Question:
I have a matrix in igraph, as the 1st in the above pic. The numbers mean cooperation times. I have a attibute, as the 2nd. I would like a code that can automatically give me the 3rd matrix in igraph or other in R. Thx in adavnce.
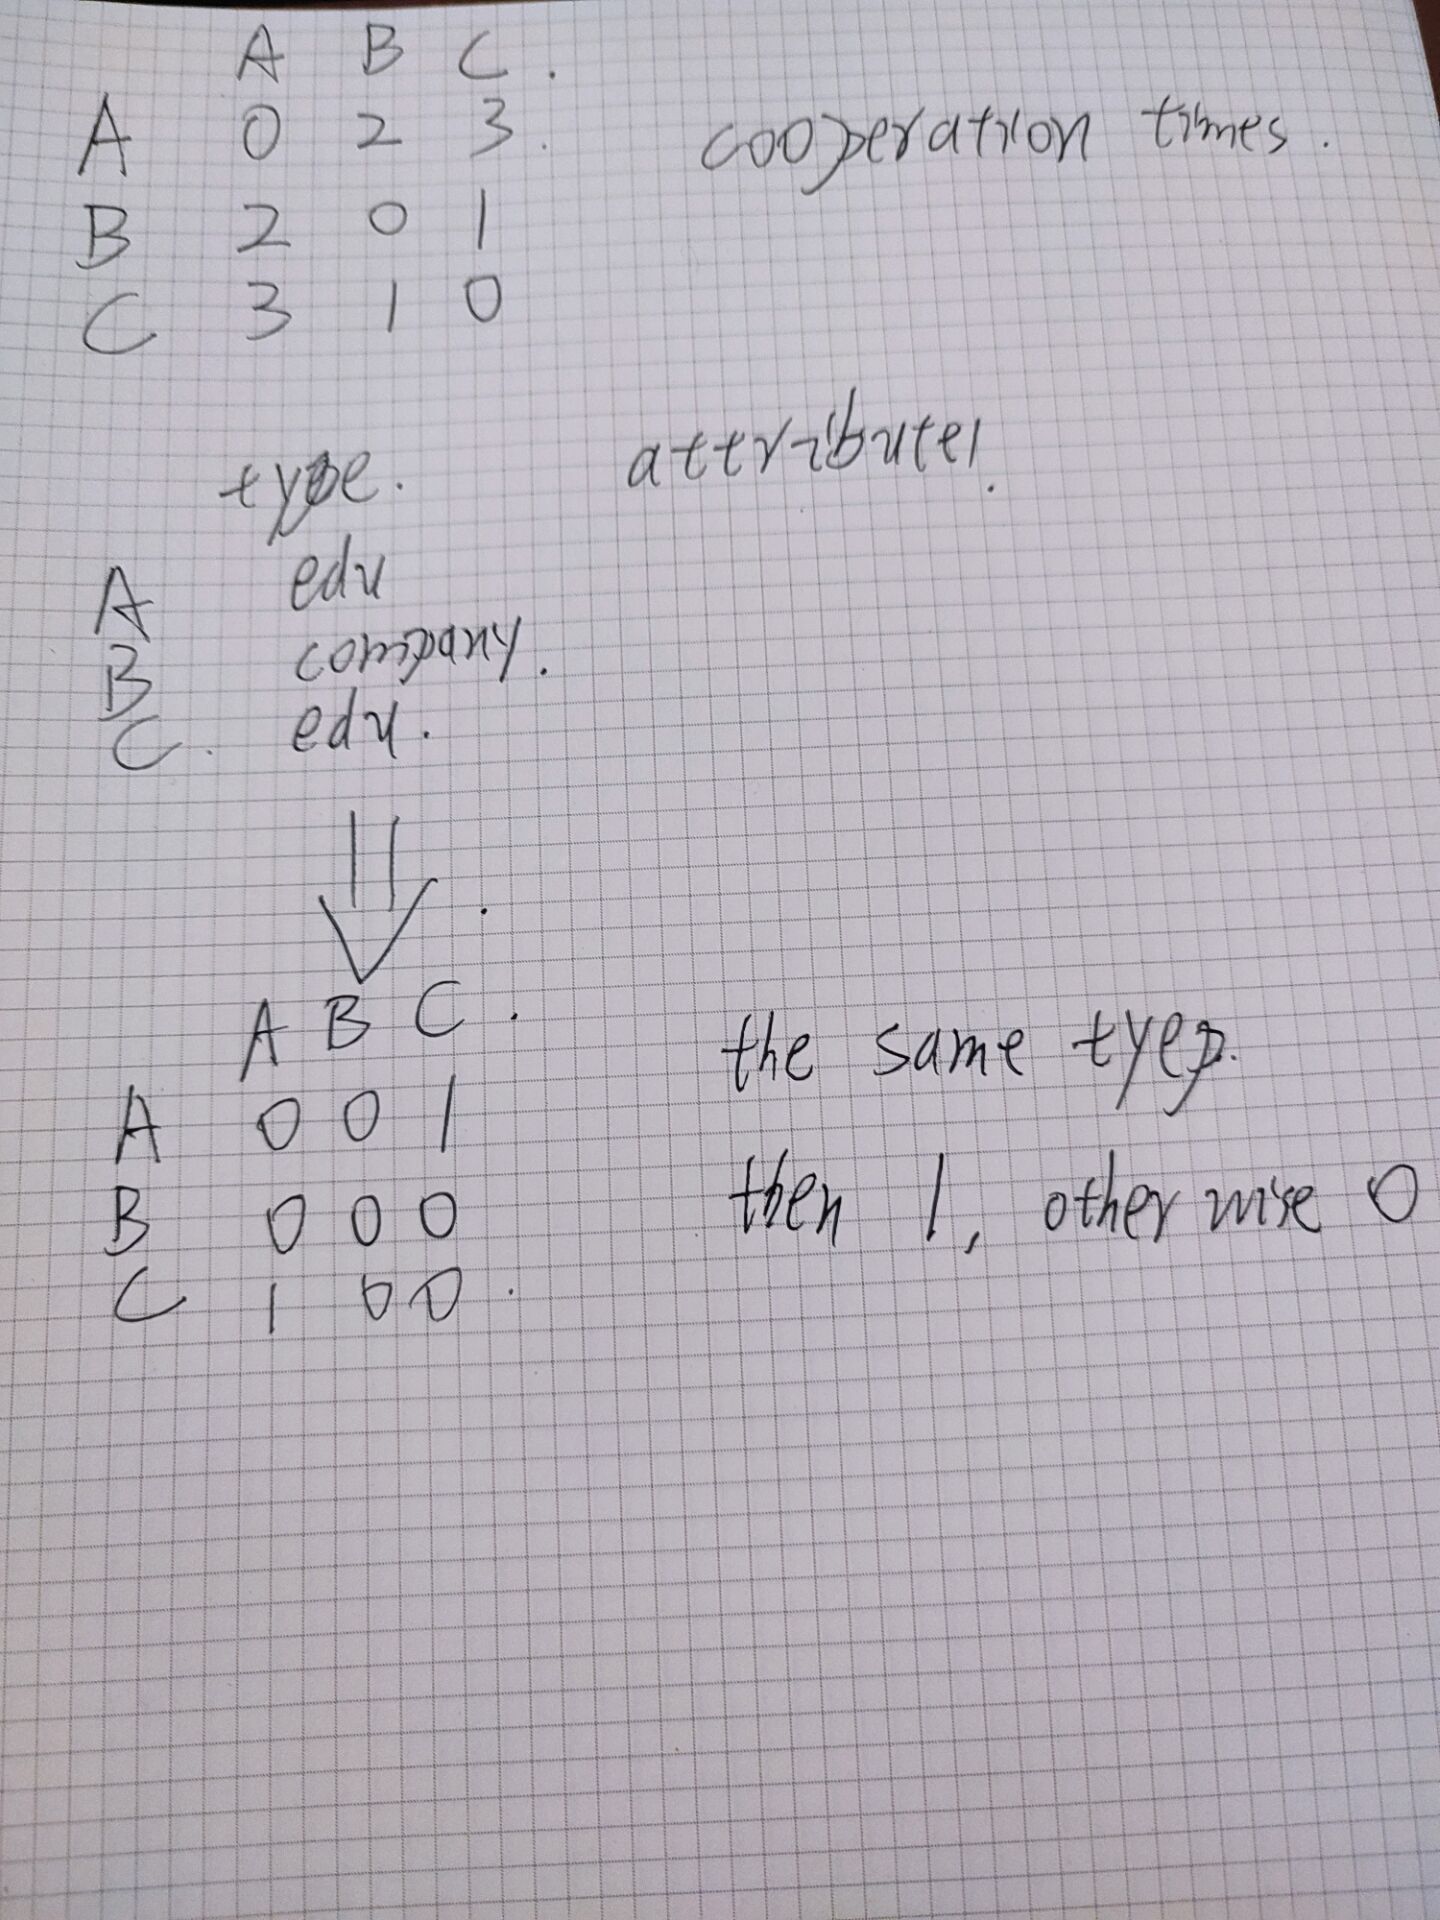
Answer: # Non-igraph approach
You can try the code below (don't need 'igraph')
'''
> +((with(a, outer(type, type, '==')) * mat) > 0)
A B C
A 0 0 1
B 0 0 0
C 1 0 0
'''
---
# igraph approach
If you want to use 'igraph' anyway, one possible option might be
'''
graph_from_adjacency_matrix(mat > 0, mode = "undirected") %>%
get.data.frame() %>%
filter(a[from, ] == a[to, ]) %>%
graph_from_data_frame(directed = FALSE, vertices = row.names(a)) %>%
get.adjacency(sparse = FALSE)
'''
which gives
'''
A B C
A 0 0 1
B 0 0 0
C 1 0 0
'''
# Data
'''
mat <- 'dimnames<-'(
matrix(c(0, 2, 3, 2, 0, 1, 3, 1, 0), 3),
rep(list(LETTERS[1:3]), 2)
)
a <- 'rownames<-'(data.frame(type = c("edu", "company", "edu")), LETTERS[1:3])
'''